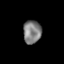
Tissue: lung
Cell type: Others
Senescence score: 0.2052
Nuclear area (px): 410
Mean DAPI intensity: 126.837